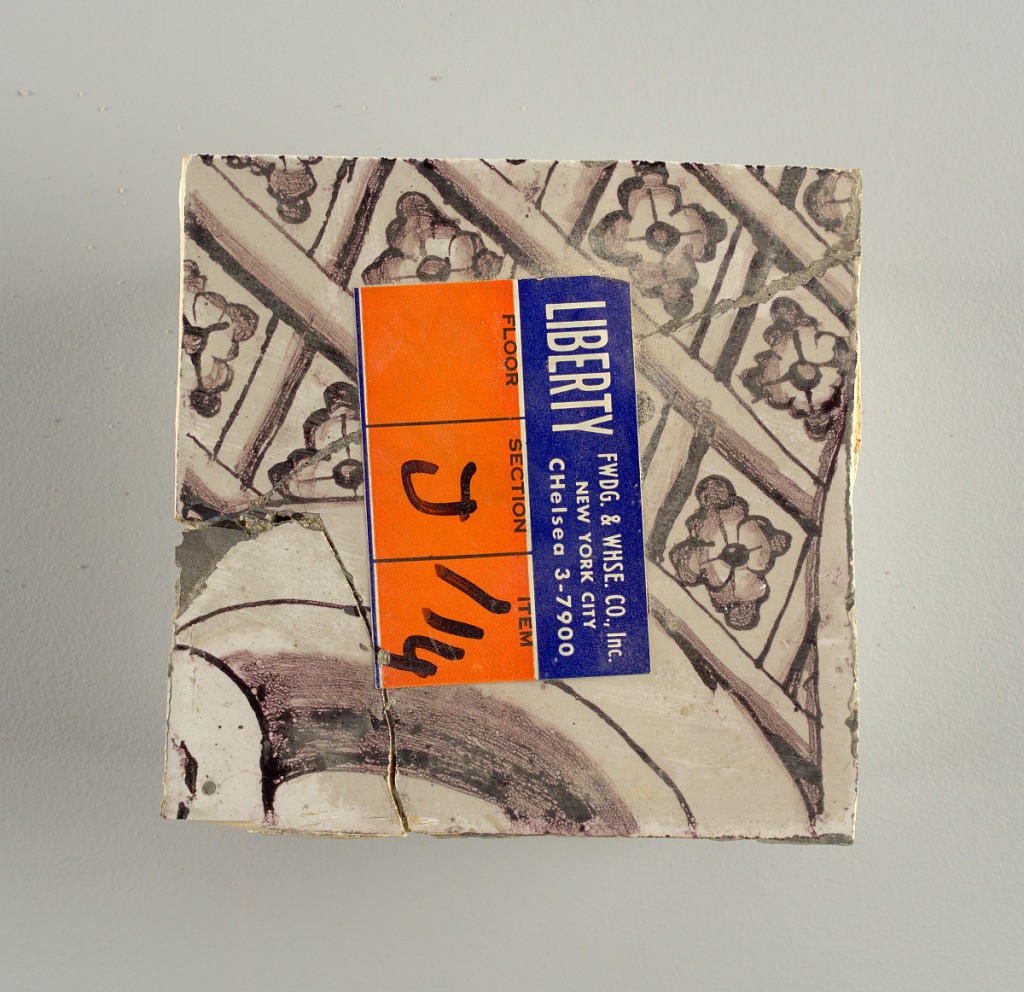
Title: Wall facing
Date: ca. 1725
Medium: tin-glazed earthenware, underglaze
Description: Two vertical rectangles, twenty-three tiles high.  A) Nine tiles wide at top; seven tiles wide at bottom.  B) Ten and one-half tiles wide.

Arabesque design of foliage.  A) with centered figure of Justice under a canopy.  B) with centered urn.